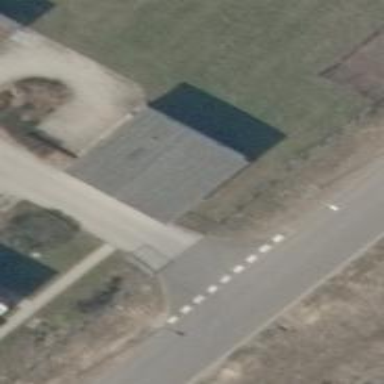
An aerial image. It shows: Building with flat roof.